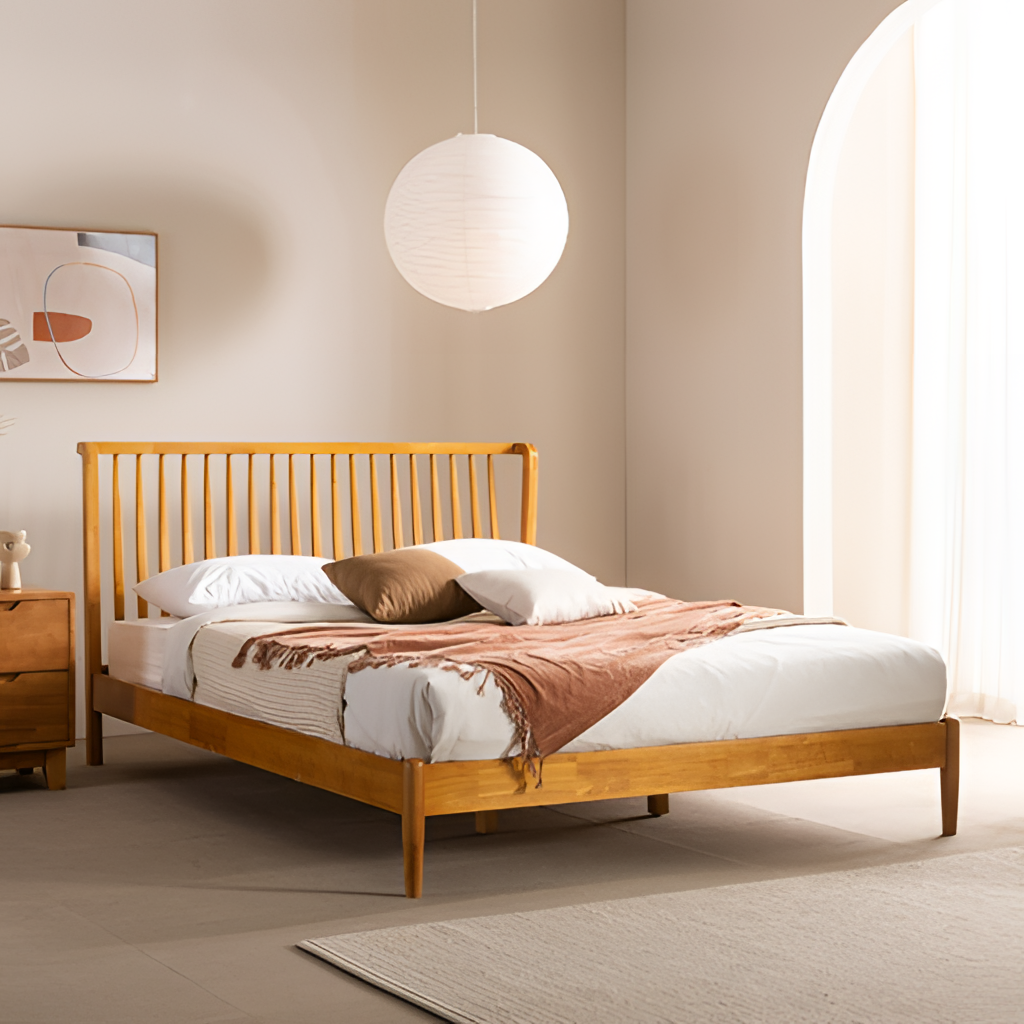
wood bed, bedroom, beige tile flooring, with large square pattern, beige paint wallpaper, with solid pattern, minimalist